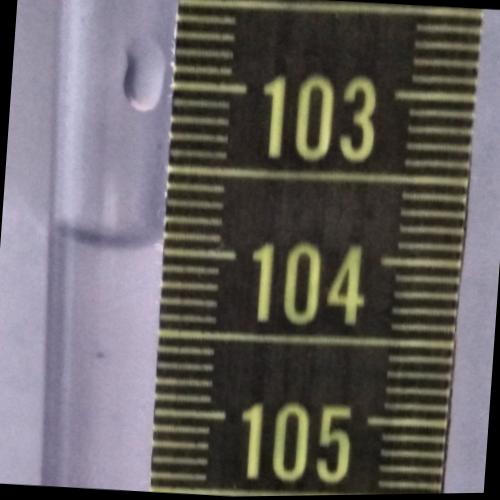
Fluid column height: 104.0 cm